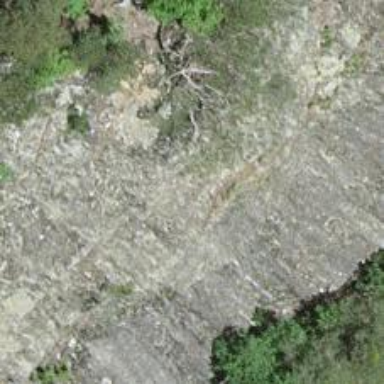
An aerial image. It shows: Cliff in nature.